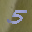
Label: 5